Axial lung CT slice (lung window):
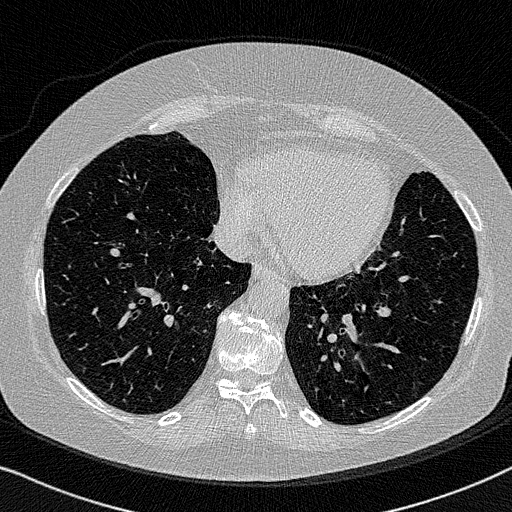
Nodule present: no